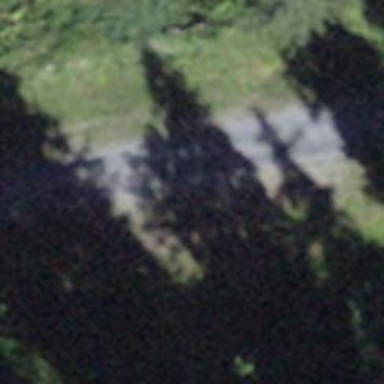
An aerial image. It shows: Passing place on the road.